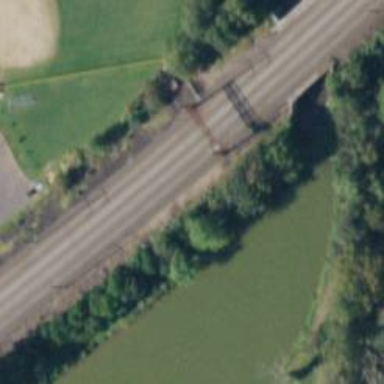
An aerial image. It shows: Railway track with contact lines for electrification.